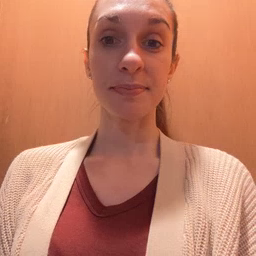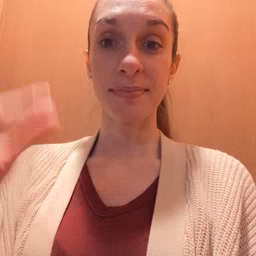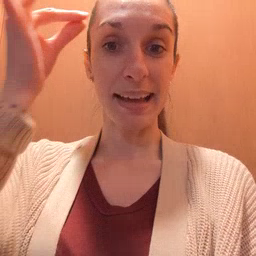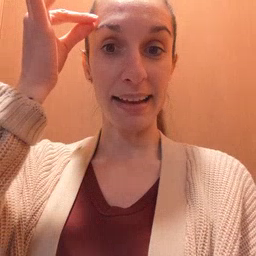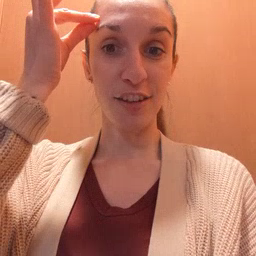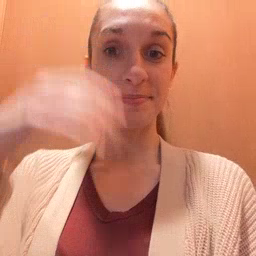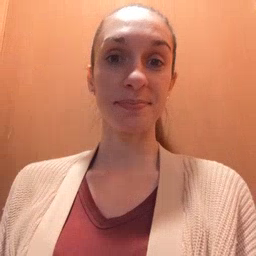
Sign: hair